Interaction volume radius: 5 \u00c5
Interaction volume height: 25 \u00c5
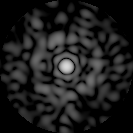
Disorder parameter: 0.8156